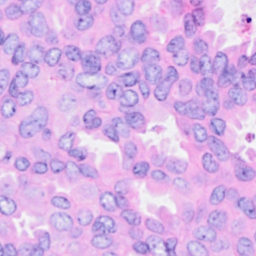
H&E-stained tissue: Breast